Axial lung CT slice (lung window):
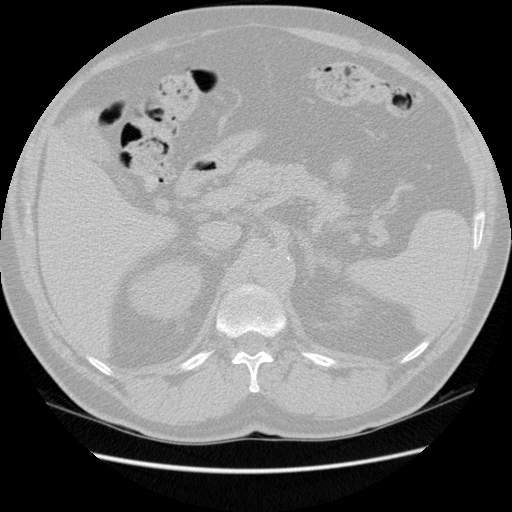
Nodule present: no